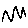
Label: zigzag